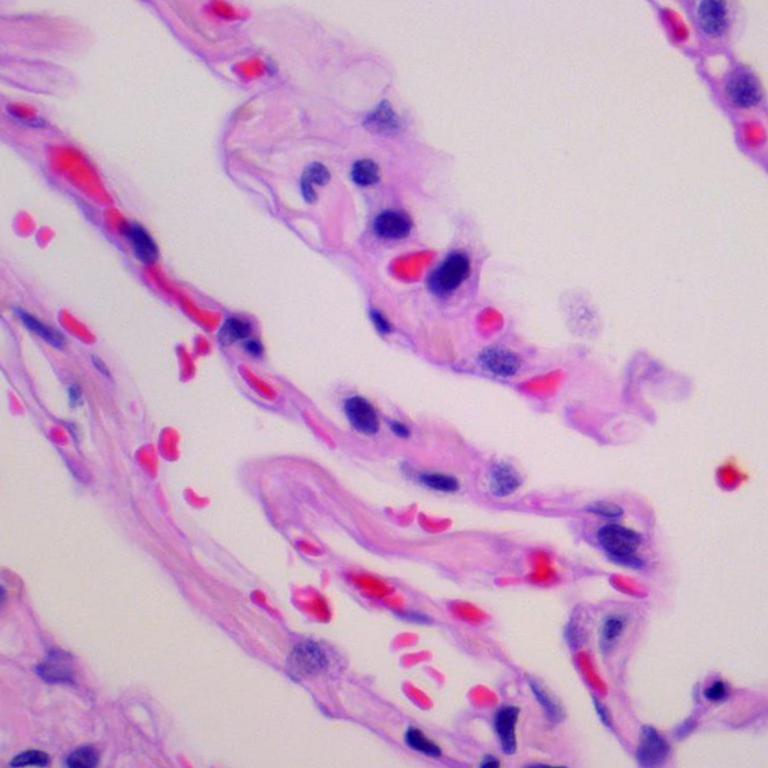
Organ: lung
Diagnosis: benign